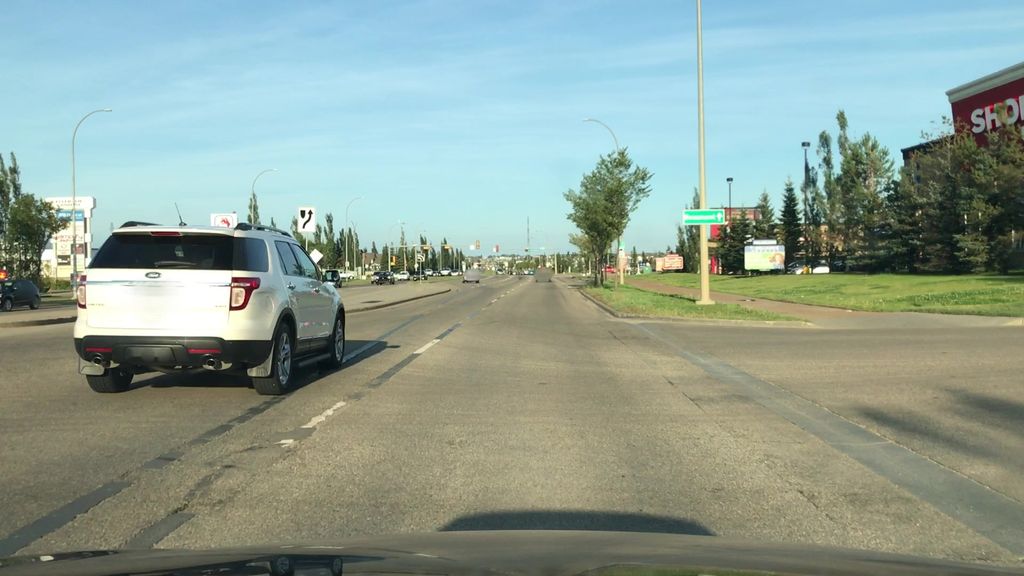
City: edmonton